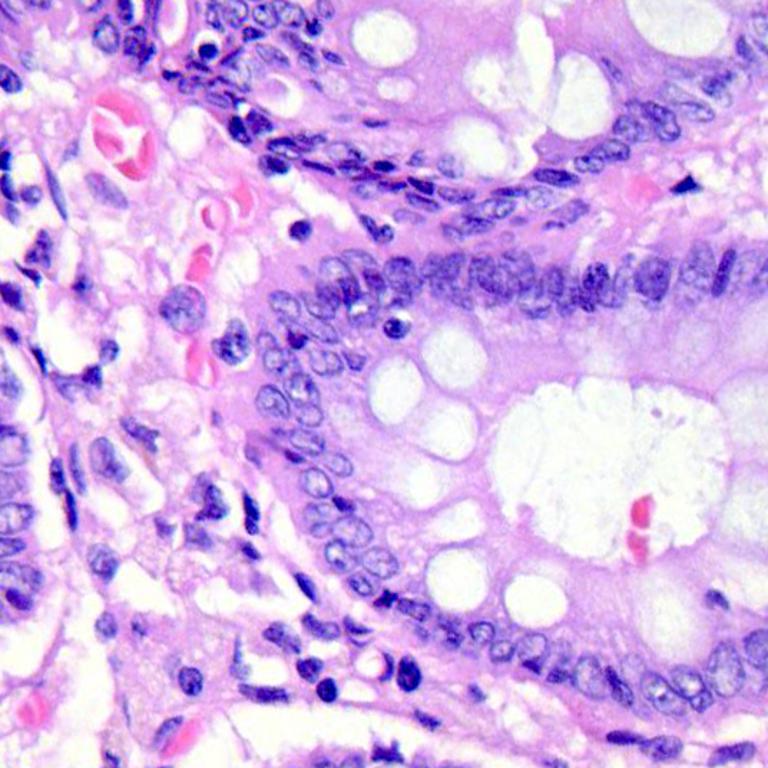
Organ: colon
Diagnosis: benign